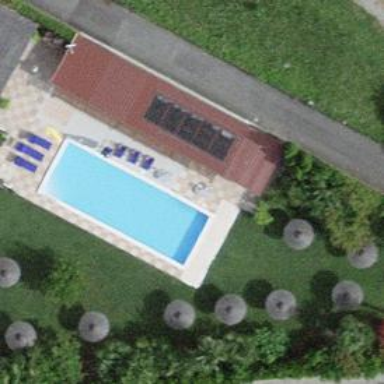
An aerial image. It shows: Swimming pool located in leisure land.